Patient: sex F, age 55
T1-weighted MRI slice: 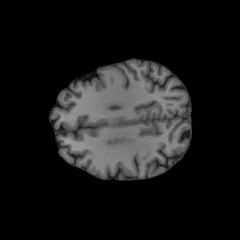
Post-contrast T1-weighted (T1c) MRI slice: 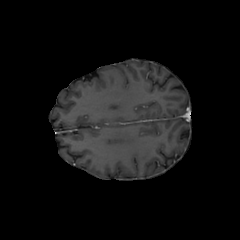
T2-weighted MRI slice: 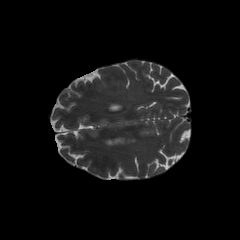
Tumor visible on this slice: no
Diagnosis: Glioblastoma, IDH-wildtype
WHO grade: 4